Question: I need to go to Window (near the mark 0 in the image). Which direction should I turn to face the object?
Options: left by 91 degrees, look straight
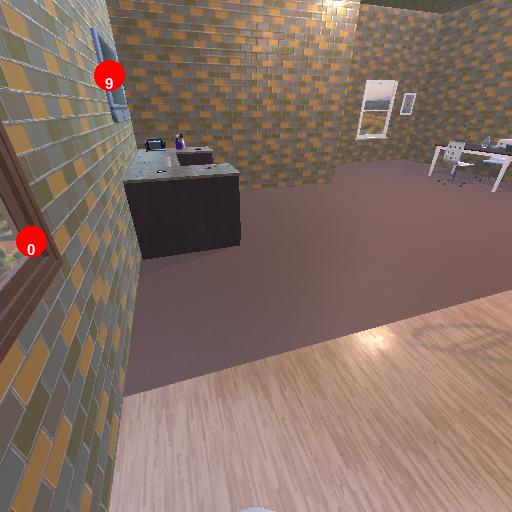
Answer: left by 91 degrees